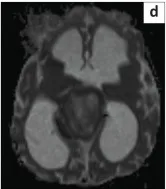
Apparent diffusion coefficient axial at the same level as 3c; showing a mild reduction in the size of the aneurysmal sac, persistent hydrocephalus, thick peripheral mural enhancement and marked restricted diffusion.
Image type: radiology (mri)